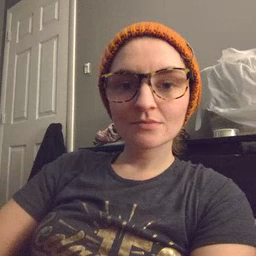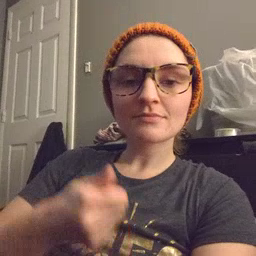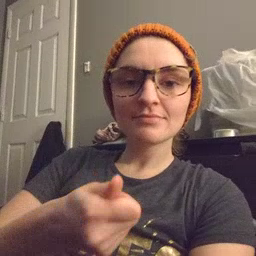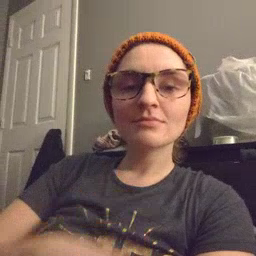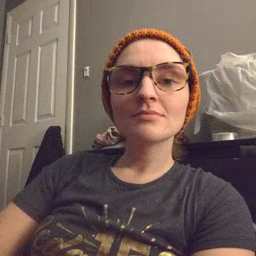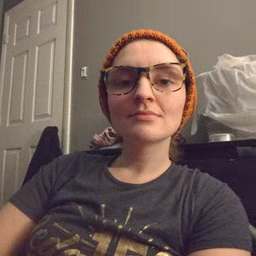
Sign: vacuum